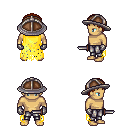
a pixel art fantasy rpg character, male body template, human, tanned skin, yellow tattered cape, metal pants, brunette plain hairstyle, chain helm, metal gloves, dagger, four views (front, back, left, right), 2x2 character sprite sheet, small pixel art, hard edges, no anti-aliasing